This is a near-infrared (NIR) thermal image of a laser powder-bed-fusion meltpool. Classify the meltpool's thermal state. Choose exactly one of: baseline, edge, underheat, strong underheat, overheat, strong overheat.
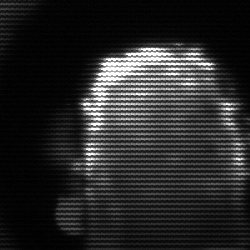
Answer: baseline